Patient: sex F, age 57
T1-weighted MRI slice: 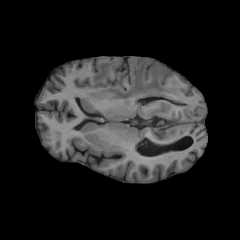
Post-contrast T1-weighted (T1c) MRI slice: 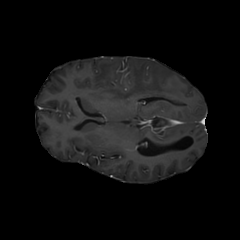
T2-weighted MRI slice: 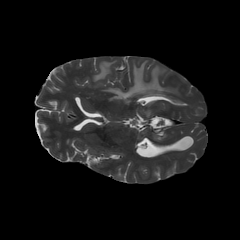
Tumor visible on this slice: yes
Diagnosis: Glioblastoma, IDH-wildtype
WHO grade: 4